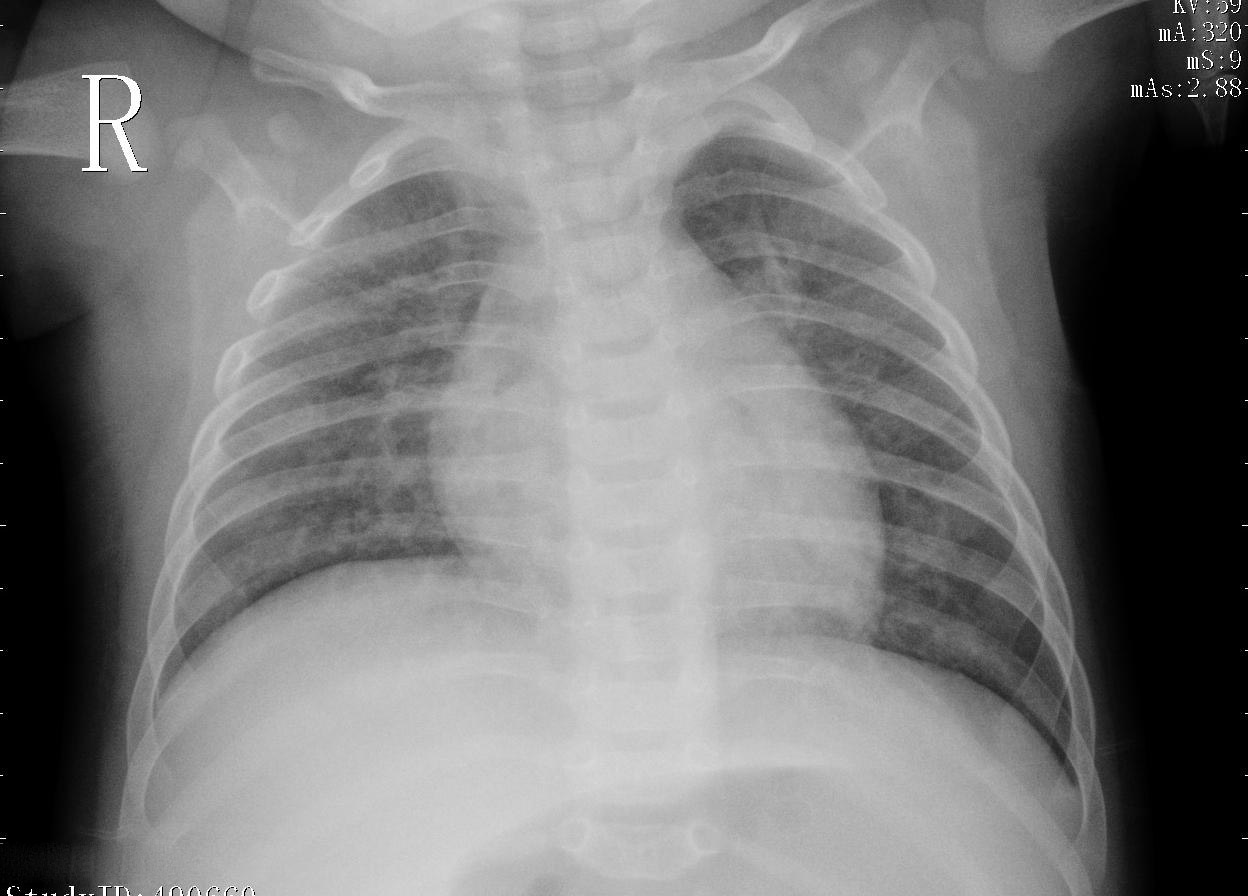
Diagnosis: PNEUMONIA